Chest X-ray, AP view. Patient: 46 years old, sex M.
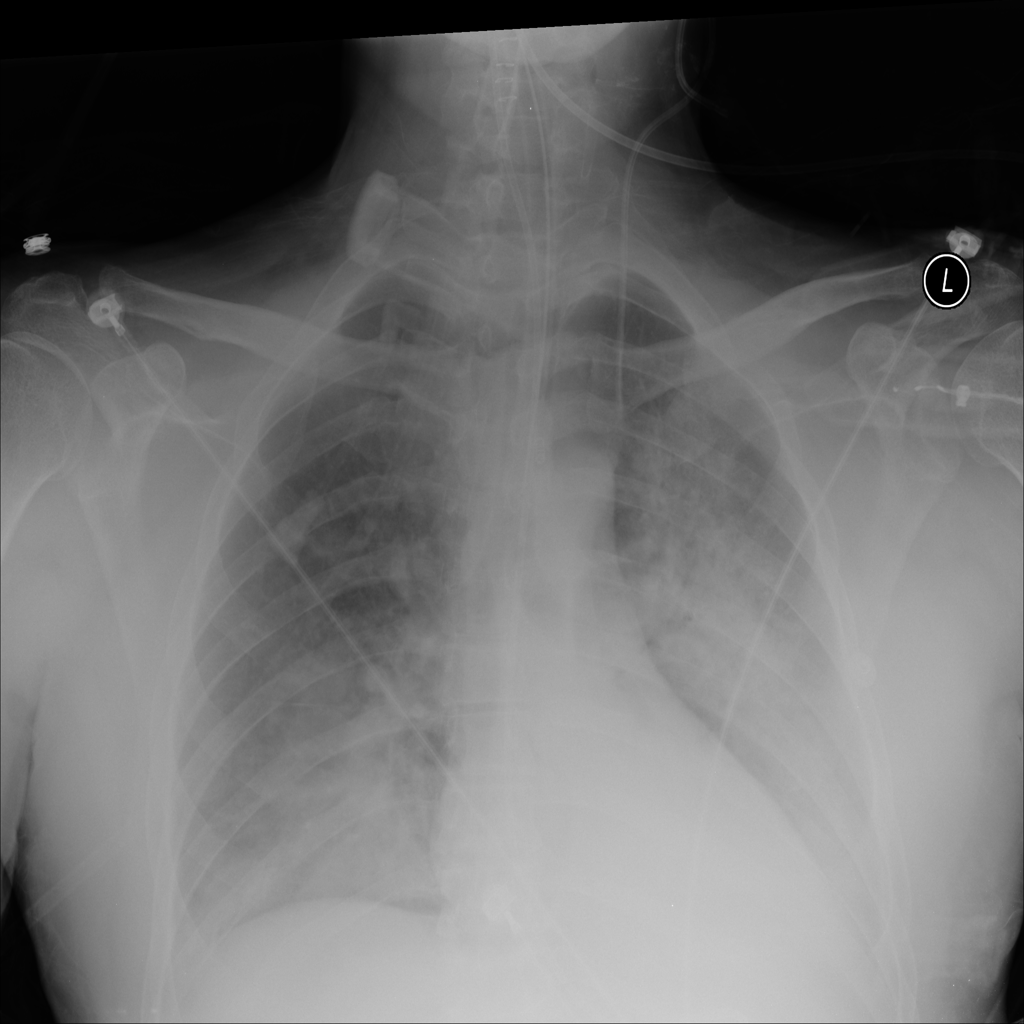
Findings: Infiltration